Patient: sex M, age 45
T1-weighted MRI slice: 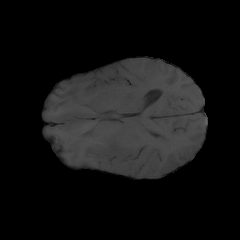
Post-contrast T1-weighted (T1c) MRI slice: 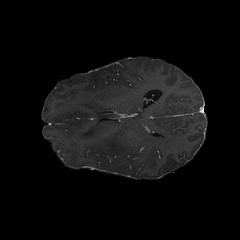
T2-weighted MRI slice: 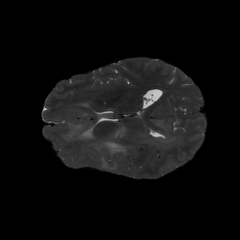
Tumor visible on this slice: yes
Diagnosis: Astrocytoma, IDH-mutant
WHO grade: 3